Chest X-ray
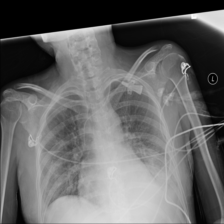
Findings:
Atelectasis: negative
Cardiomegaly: negative
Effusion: positive
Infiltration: positive
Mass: negative
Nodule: negative
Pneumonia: negative
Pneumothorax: negative
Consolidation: negative
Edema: negative
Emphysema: negative
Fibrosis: negative
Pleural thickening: negative
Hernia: negative